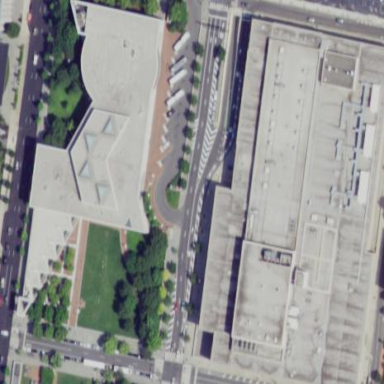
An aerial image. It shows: Government building.